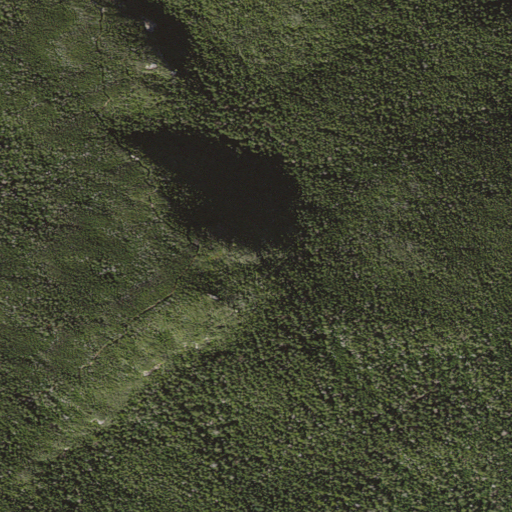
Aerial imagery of mountain in New Hampshire named Middle Carter Mountain containing only evergreen forest